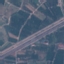
Land use / land cover: Highway